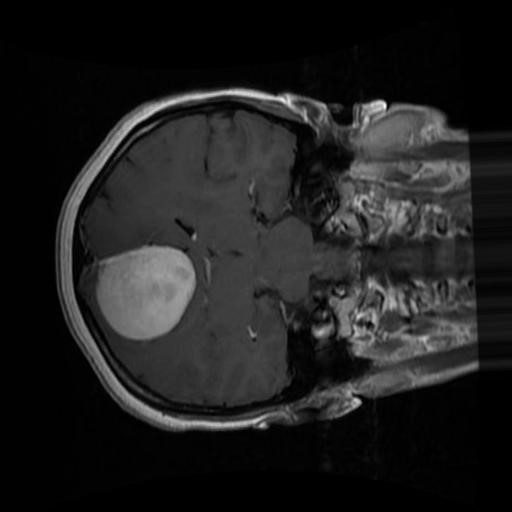
Label: brain_menin